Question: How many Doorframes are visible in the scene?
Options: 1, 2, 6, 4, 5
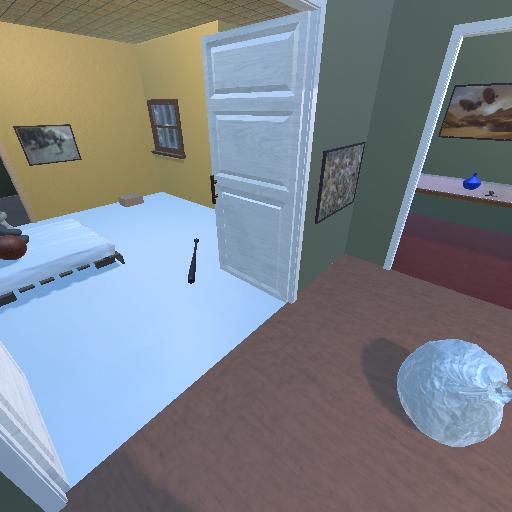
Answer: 1